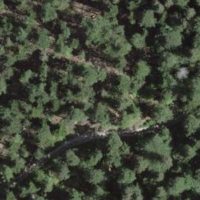
EUNIS habitat code: 43
Species observed at this site:
Lathyrus vernus
Convallaria majalis
Fagus sylvatica
Acer pseudoplatanus